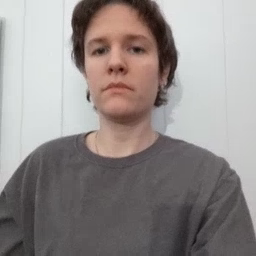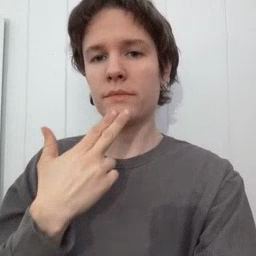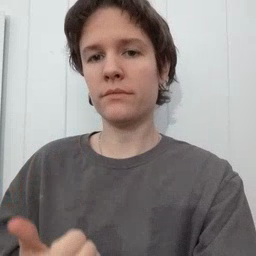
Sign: cute